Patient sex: M
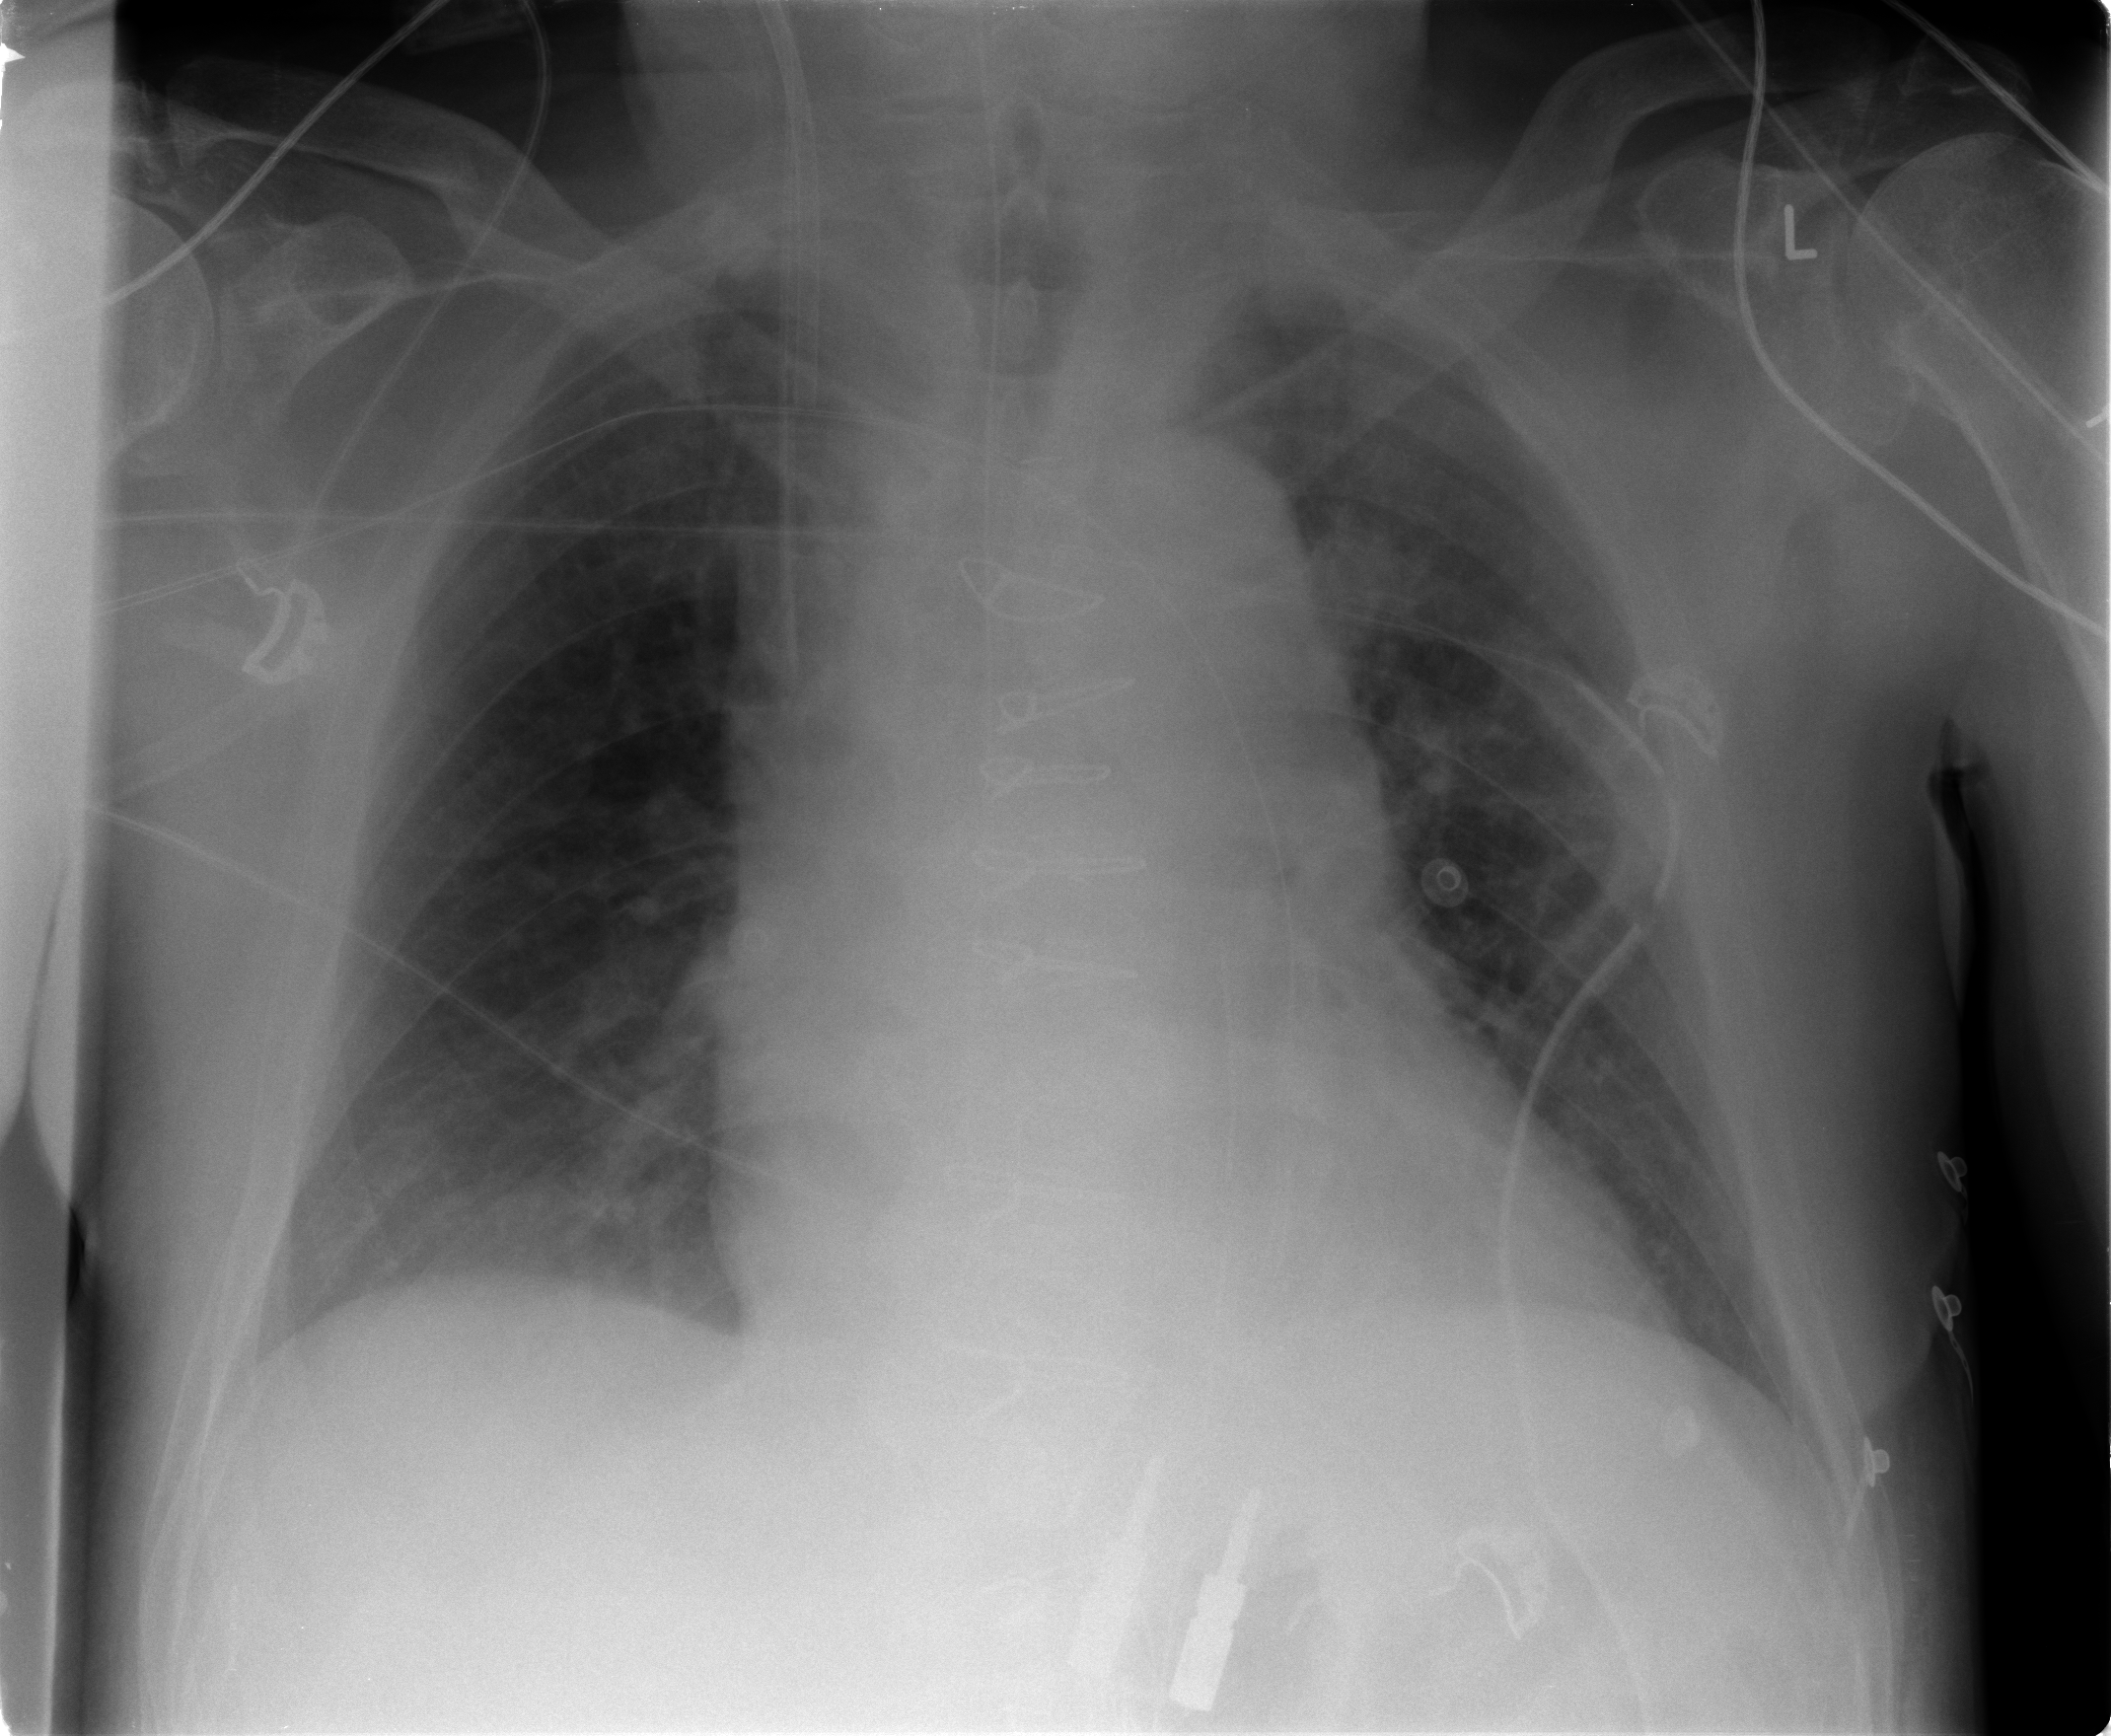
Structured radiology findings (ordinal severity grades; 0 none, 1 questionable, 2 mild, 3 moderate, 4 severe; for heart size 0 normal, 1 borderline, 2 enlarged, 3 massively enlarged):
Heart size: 0
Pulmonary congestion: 0
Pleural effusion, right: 0
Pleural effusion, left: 0
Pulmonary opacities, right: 0
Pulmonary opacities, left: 1
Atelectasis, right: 0
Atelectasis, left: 2